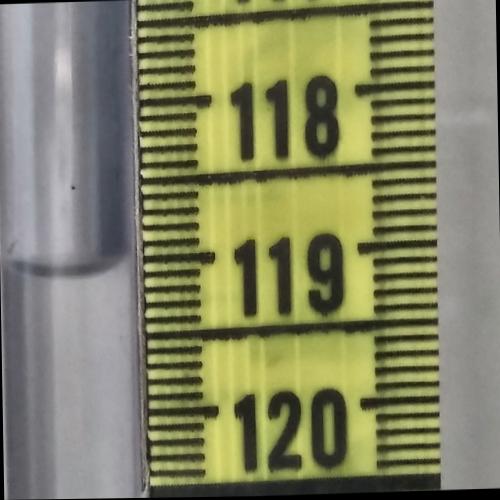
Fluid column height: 119.0 cm